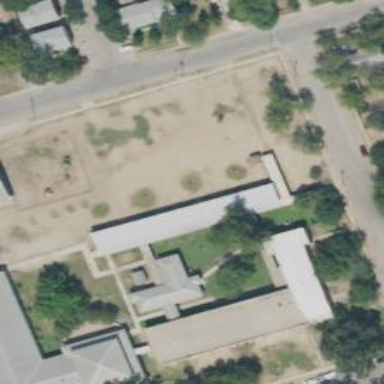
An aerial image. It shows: School building.